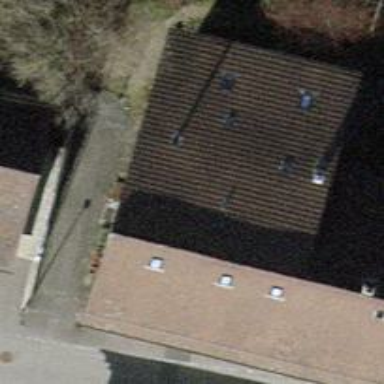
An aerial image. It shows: Terrace-style building with gabled roof.